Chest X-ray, AP view. Patient: 50 years old, sex M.
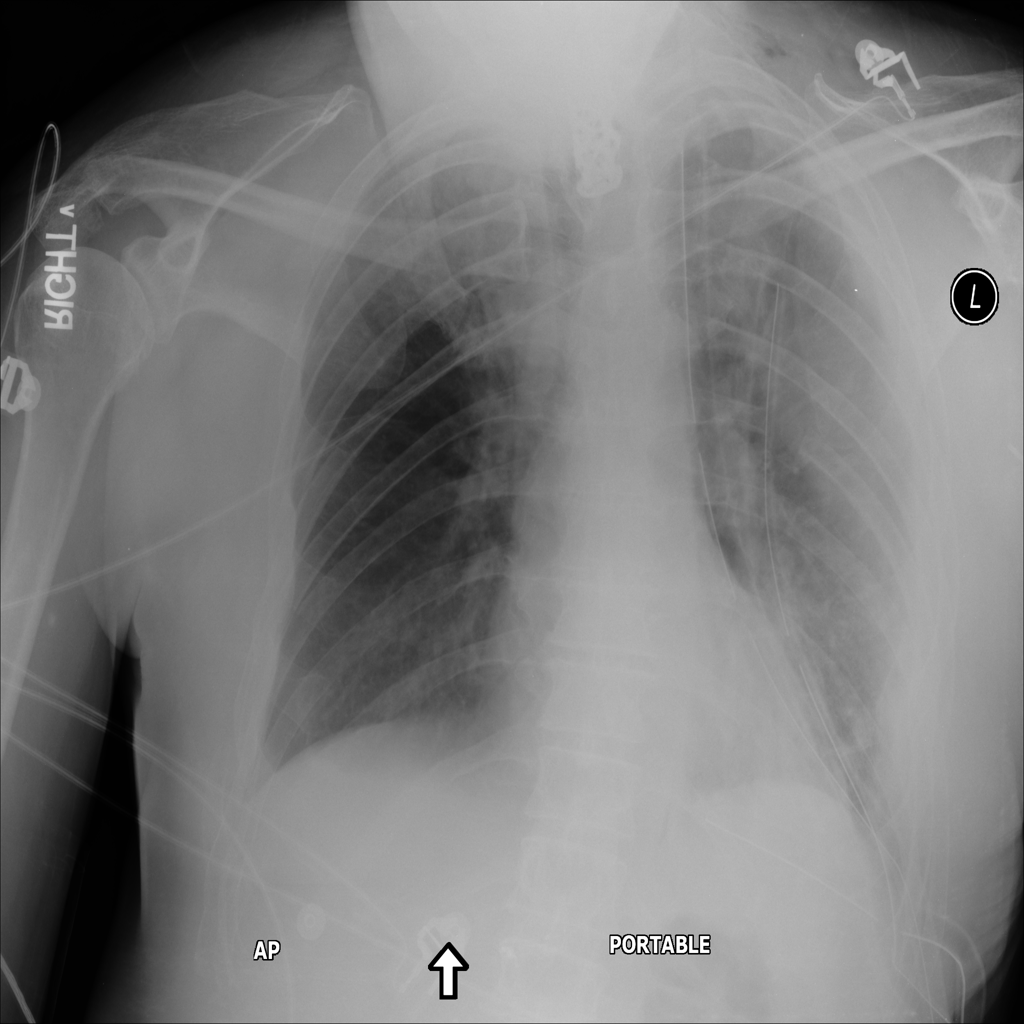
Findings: Consolidation